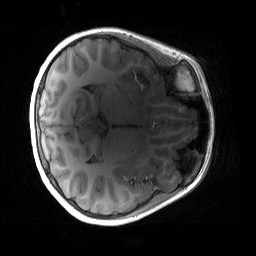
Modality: T1w
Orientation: axial
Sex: female
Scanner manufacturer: siemens
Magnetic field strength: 3 T
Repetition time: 1.9 s
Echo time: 0.00243 s